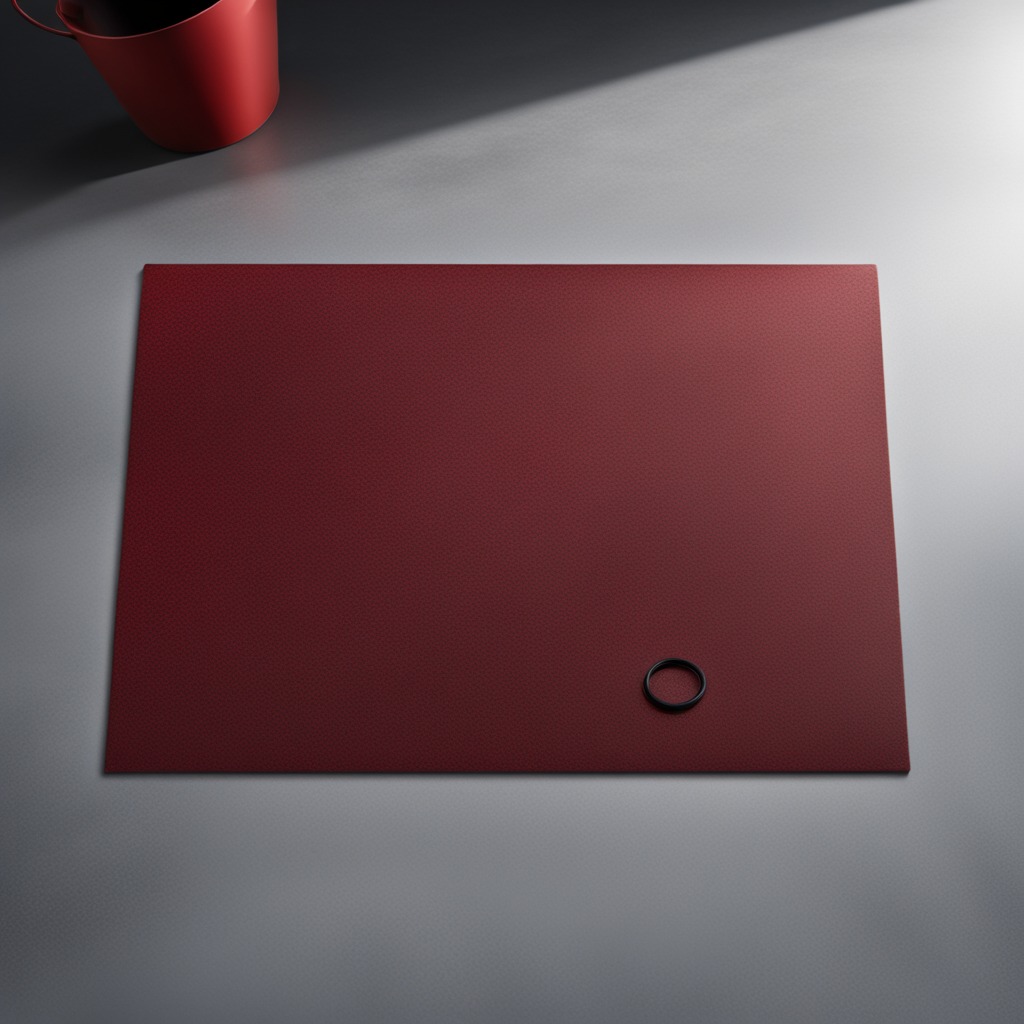
A rubber O-ring lying on the clean granite tabletop inside a workshop under bright overhead lighting crisp shadows high clarity worn but beneath the mat